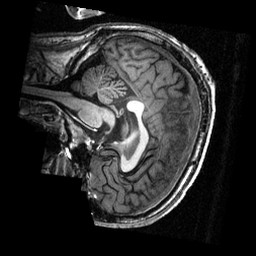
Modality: T1w
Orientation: sagittal
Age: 23
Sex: male